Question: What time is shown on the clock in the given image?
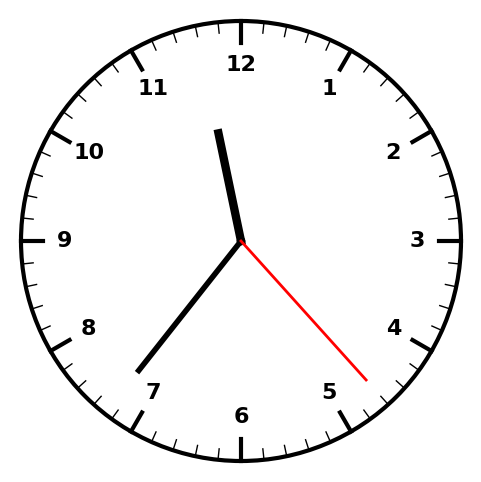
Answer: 11:36:23